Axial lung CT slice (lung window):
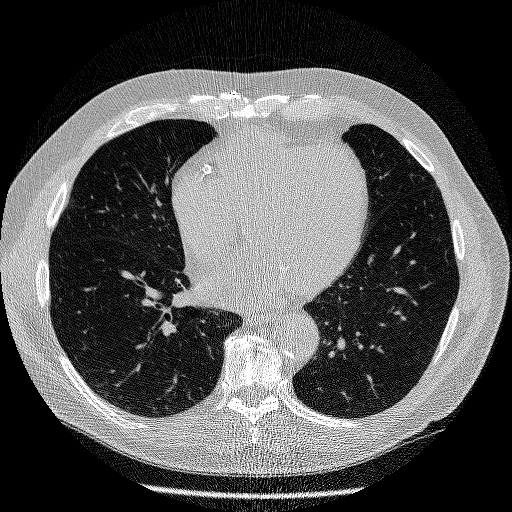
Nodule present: no